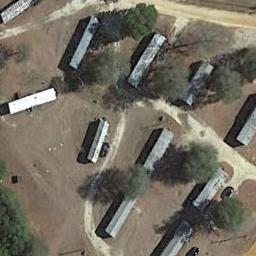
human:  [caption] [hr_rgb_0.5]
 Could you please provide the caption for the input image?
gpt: There are neat rows of mobile homes on both sides of the road .

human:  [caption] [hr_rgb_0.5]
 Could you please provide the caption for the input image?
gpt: There are many buildings of different shapes and sizes in the mobile home parks .

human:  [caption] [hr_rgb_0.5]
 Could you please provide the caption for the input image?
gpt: The mobile home park has some trees and mobile homes and some roads go through the mobile home park .

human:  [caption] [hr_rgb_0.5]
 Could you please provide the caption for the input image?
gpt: The mobile home park is on the bare land next to some trees and byway .

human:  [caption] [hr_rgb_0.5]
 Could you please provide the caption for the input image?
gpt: There are some gray buildings on brown bare land in the mobile home park .